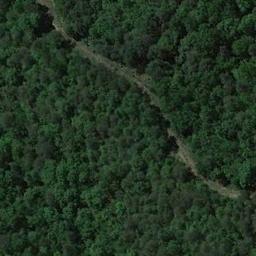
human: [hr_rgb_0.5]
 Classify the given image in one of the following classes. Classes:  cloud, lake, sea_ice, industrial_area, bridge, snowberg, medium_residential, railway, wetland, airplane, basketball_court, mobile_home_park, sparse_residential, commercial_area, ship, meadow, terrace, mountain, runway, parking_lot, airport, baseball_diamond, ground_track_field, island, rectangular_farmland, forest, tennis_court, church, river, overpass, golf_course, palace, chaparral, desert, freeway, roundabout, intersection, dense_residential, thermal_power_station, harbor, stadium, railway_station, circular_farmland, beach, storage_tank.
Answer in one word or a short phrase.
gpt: forest